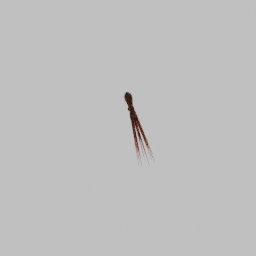
Label: animals